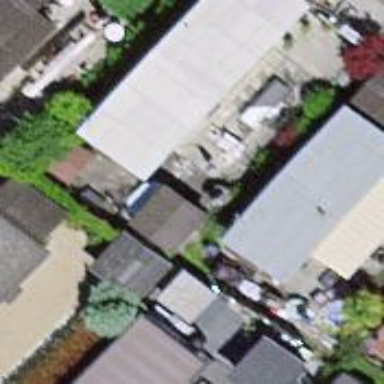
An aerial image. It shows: Static caravan building.